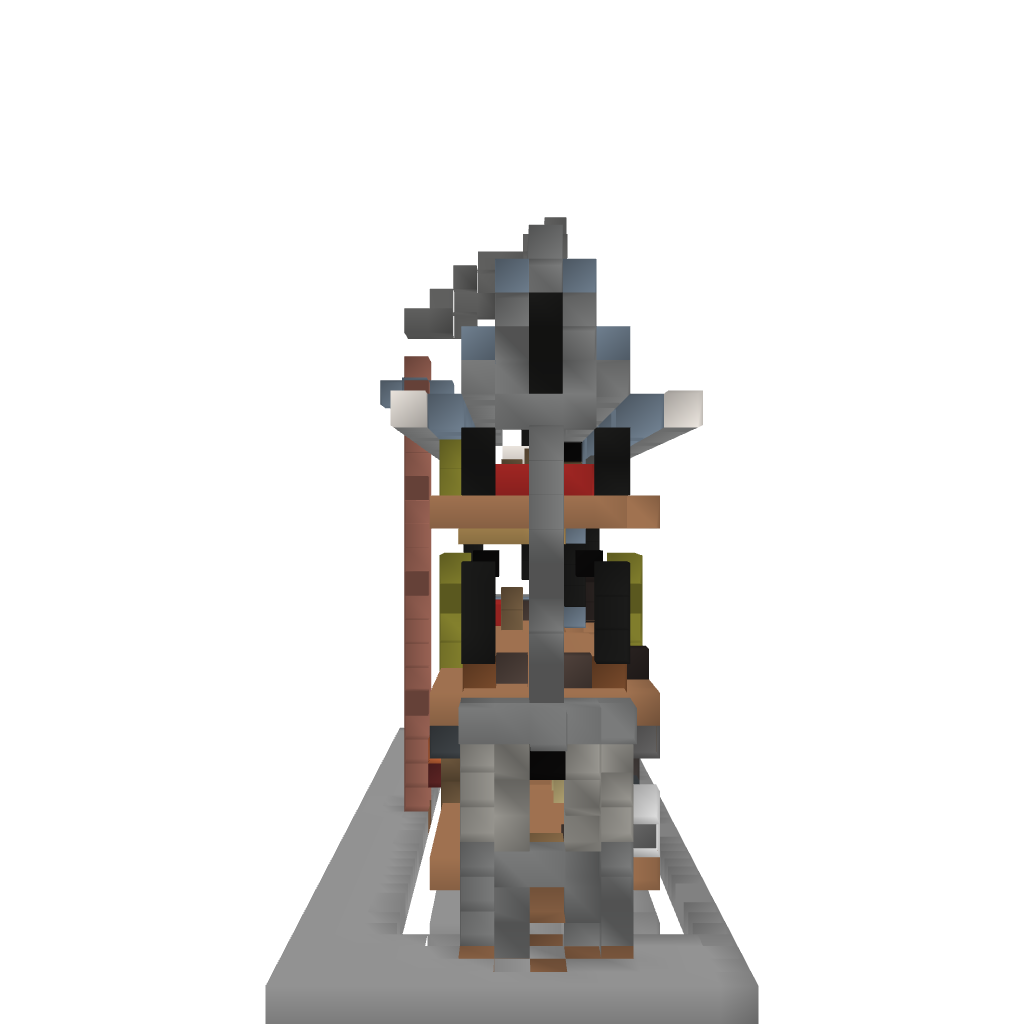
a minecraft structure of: Victorian Row Home